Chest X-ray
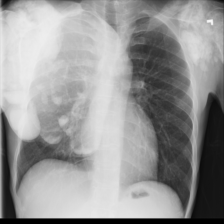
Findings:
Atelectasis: negative
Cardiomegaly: negative
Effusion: negative
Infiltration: negative
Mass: positive
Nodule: negative
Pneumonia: negative
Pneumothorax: negative
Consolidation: negative
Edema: negative
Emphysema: negative
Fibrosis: negative
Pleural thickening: negative
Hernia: negative